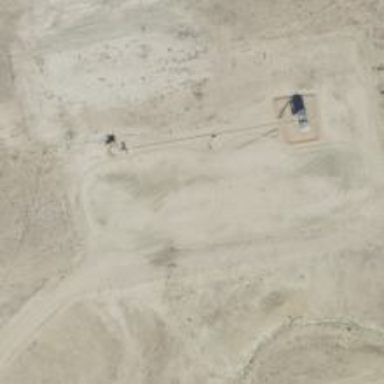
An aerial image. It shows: Petroleum well that is man-made.